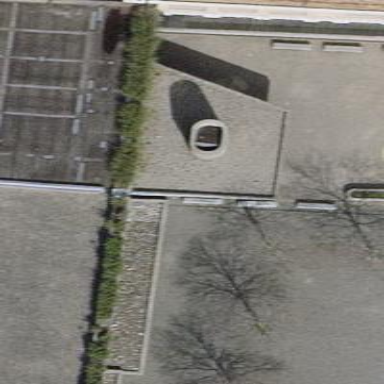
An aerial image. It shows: View of roof of building.